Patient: sex F, age 82
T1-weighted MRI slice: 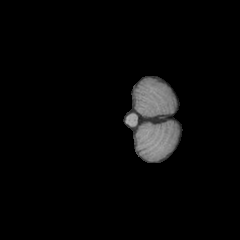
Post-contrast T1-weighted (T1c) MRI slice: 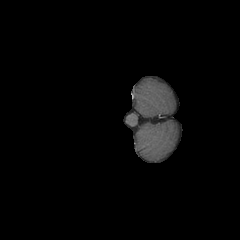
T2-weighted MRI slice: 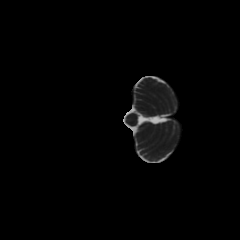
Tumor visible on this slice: no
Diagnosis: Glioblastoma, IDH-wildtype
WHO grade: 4